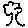
Label: tree